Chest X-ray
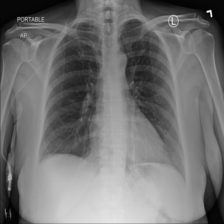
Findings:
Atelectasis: negative
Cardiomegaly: negative
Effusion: negative
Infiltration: negative
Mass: negative
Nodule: negative
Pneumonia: negative
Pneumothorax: positive
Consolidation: negative
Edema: negative
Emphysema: negative
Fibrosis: negative
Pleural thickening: negative
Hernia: negative